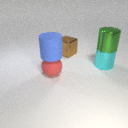
large red rubber sphere to the left of large brown metal cube